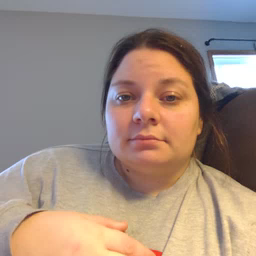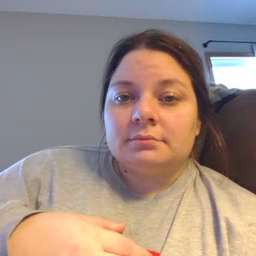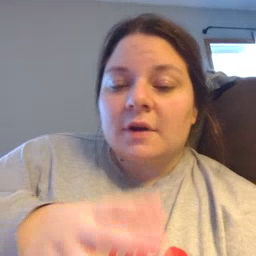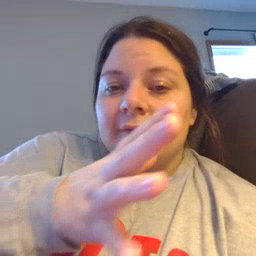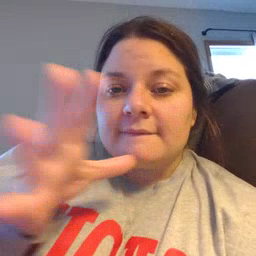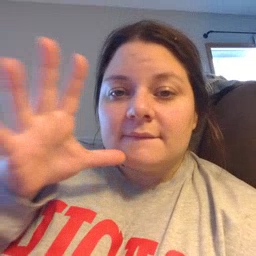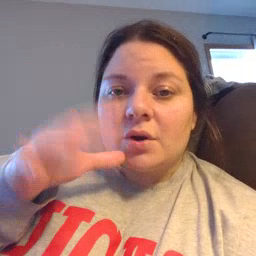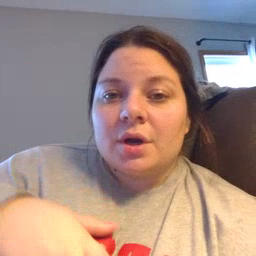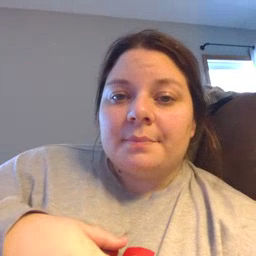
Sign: farm